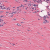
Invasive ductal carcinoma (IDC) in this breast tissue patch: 1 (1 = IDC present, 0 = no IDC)